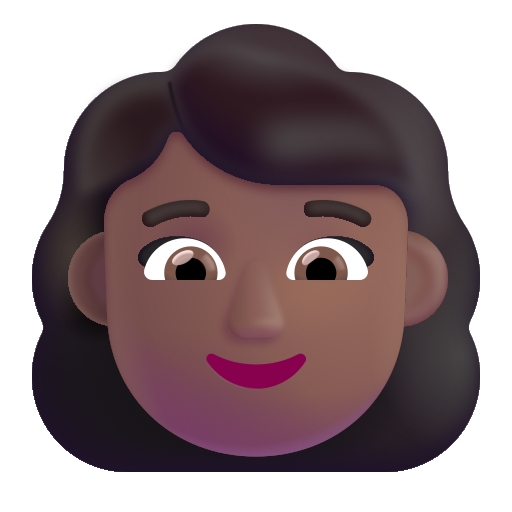
woman color  dark